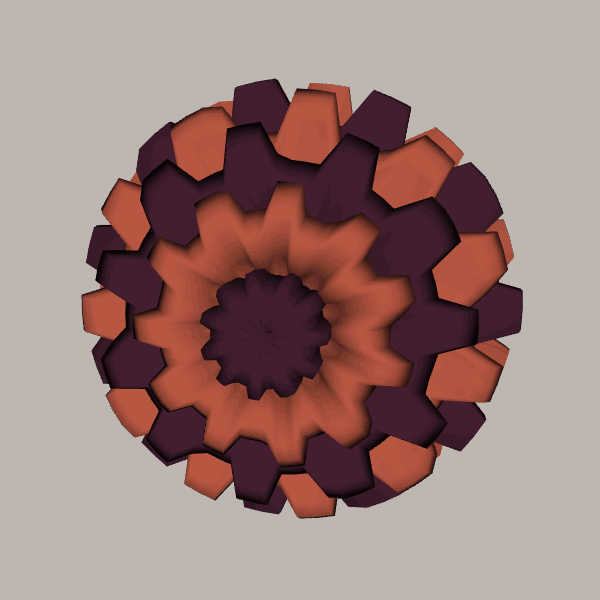
Background: light